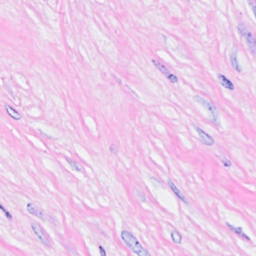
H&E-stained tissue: Breast